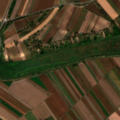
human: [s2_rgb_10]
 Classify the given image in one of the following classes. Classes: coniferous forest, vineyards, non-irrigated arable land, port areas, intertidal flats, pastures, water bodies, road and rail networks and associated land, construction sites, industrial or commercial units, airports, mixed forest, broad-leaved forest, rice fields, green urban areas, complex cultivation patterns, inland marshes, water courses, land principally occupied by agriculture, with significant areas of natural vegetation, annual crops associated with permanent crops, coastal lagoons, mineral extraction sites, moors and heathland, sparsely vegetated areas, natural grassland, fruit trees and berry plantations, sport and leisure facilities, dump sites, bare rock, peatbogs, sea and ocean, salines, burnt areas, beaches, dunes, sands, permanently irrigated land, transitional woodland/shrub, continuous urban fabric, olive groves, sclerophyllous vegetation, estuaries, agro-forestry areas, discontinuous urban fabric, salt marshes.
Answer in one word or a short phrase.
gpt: non-irrigated arable land, inland marshes